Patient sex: F
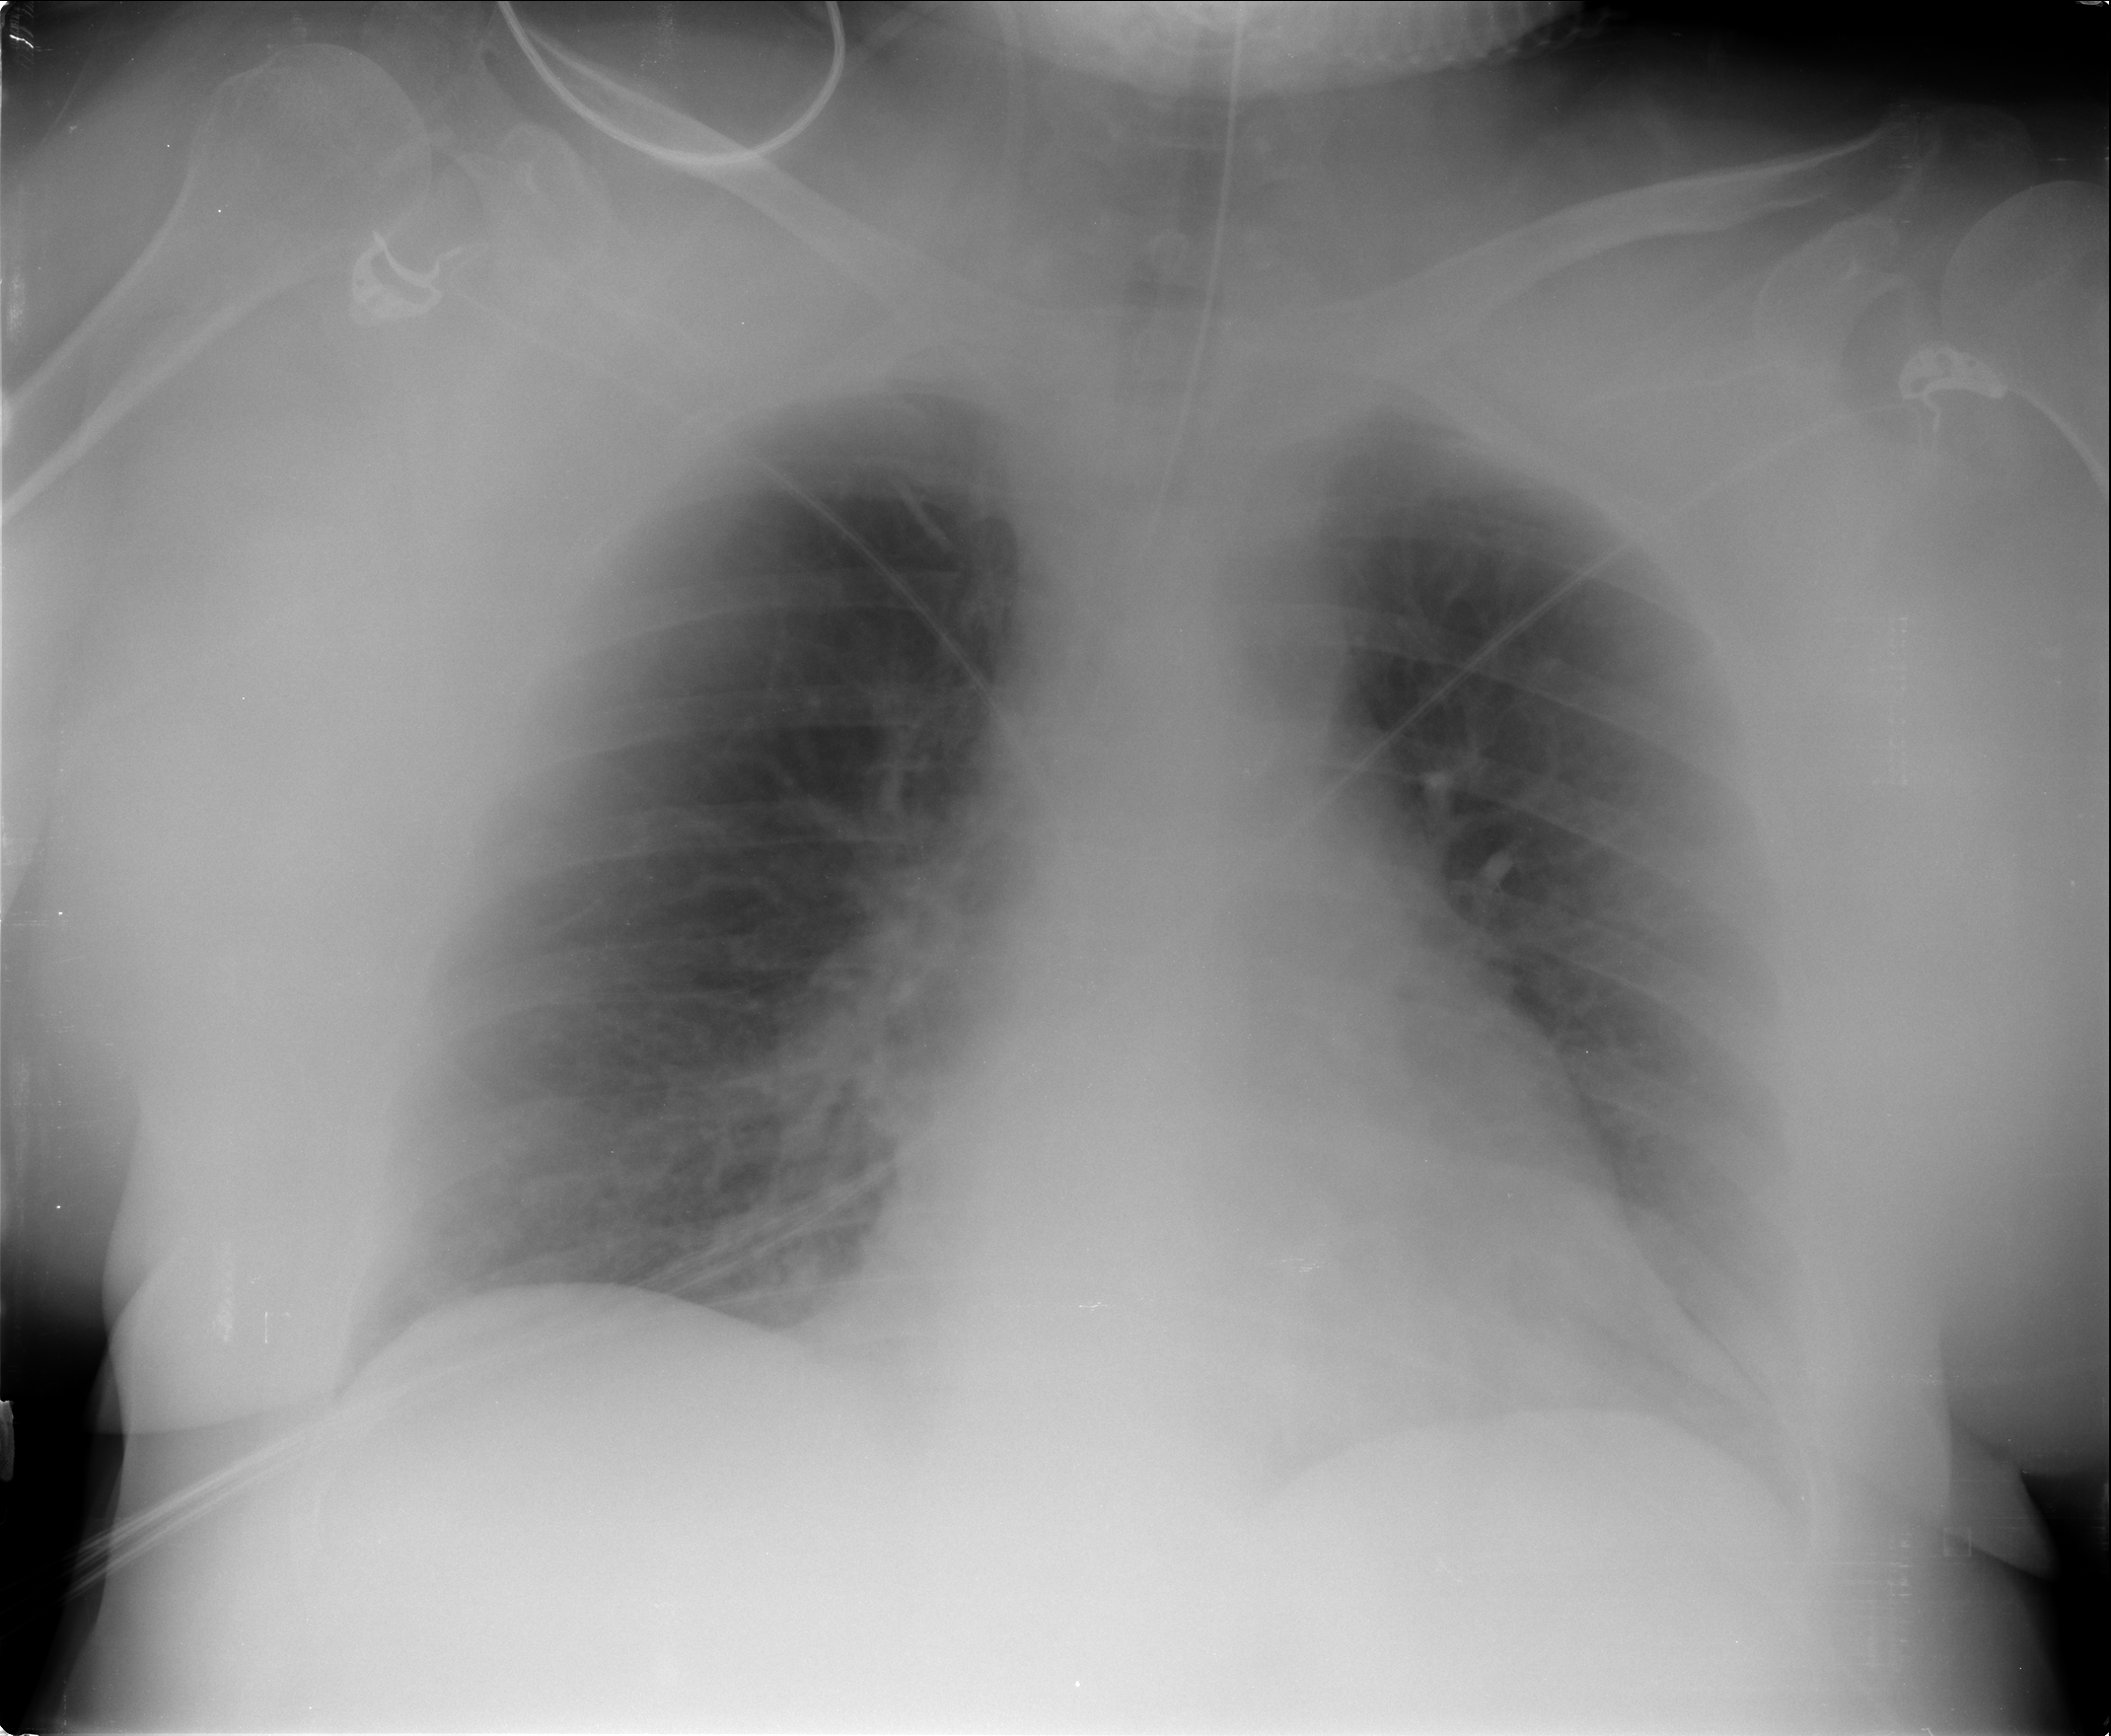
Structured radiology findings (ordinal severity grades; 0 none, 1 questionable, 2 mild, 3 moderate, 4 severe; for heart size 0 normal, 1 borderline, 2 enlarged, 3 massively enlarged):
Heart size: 2
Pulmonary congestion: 0
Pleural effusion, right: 0
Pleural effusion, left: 0
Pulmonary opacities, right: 0
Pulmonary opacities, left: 0
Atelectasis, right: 1
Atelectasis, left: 1